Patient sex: M
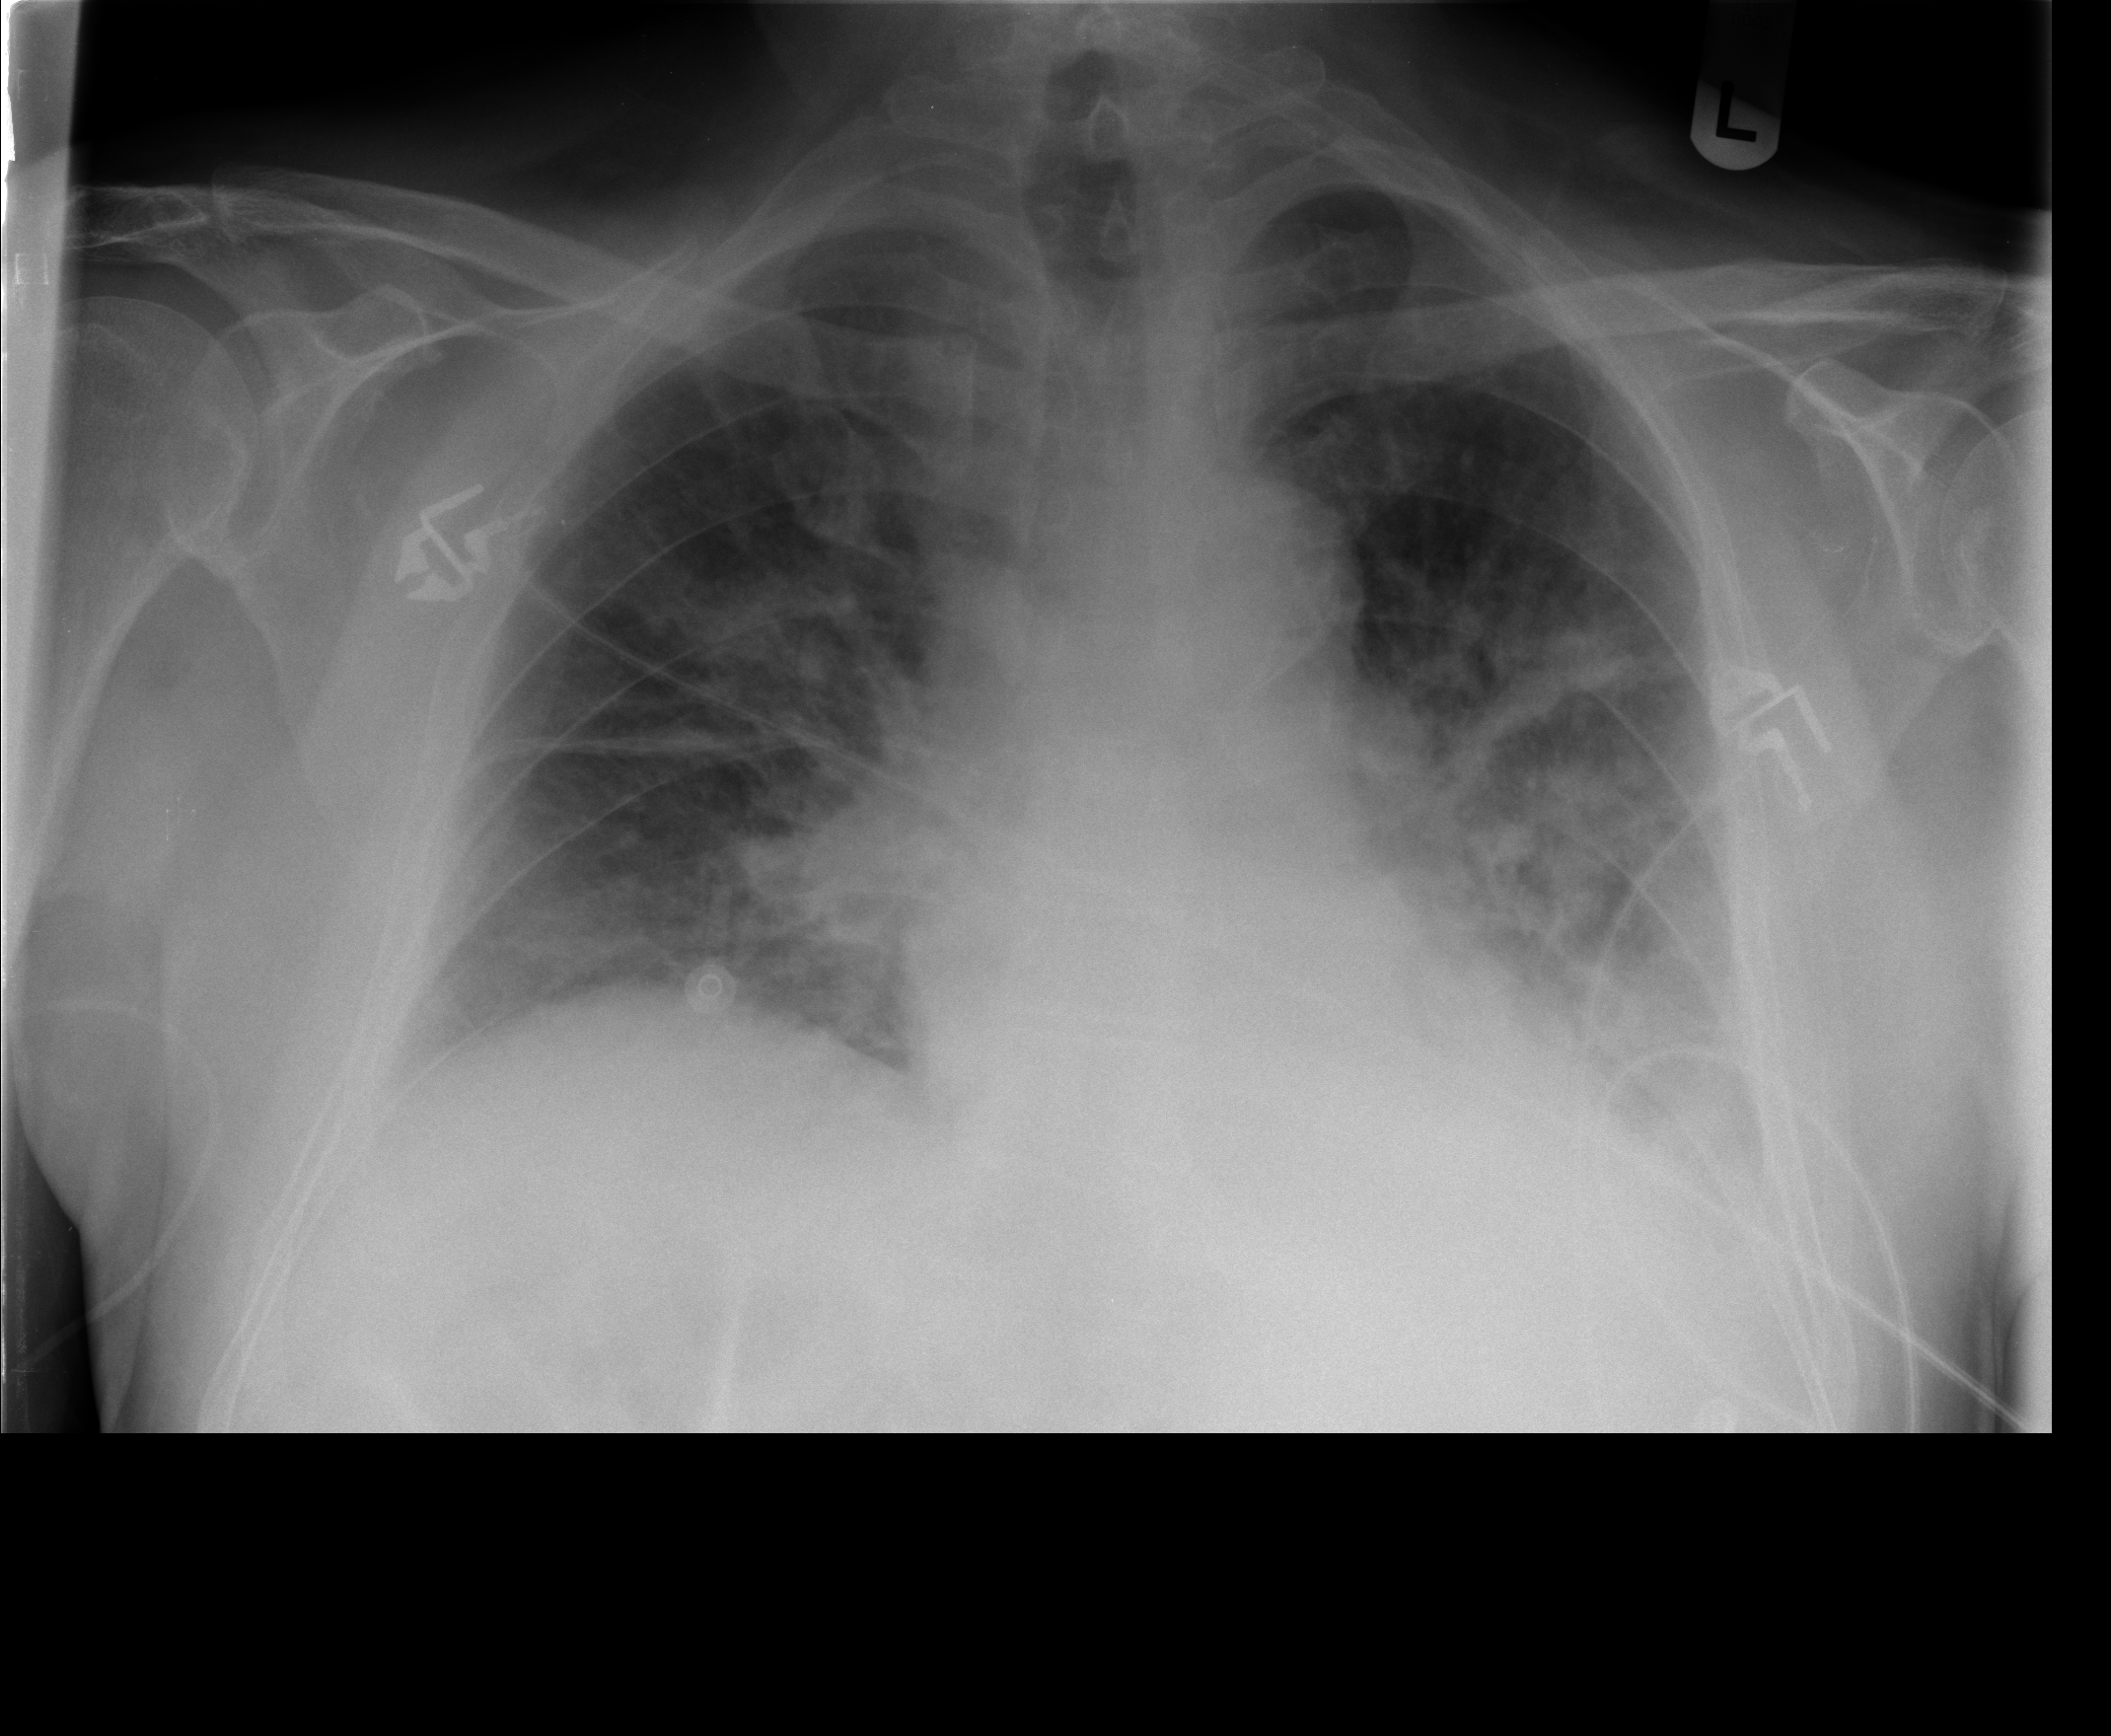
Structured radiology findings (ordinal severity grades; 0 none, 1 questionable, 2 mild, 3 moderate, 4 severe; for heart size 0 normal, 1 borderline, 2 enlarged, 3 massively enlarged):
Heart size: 2
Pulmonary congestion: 3
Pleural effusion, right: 2
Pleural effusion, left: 2
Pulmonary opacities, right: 2
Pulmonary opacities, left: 3
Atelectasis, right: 2
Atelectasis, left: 2